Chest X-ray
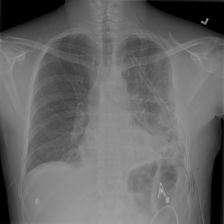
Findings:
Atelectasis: positive
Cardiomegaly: negative
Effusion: negative
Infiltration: negative
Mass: negative
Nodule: negative
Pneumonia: negative
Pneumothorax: positive
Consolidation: negative
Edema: negative
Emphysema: negative
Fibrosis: negative
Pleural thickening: negative
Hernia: negative